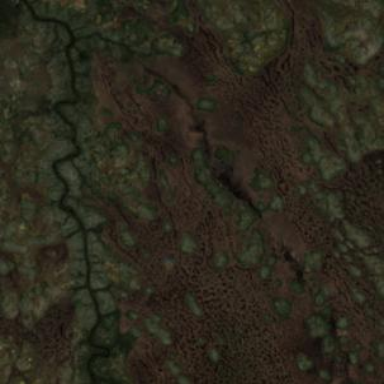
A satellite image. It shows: Palsa bog located within wetland area.